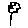
Label: flower